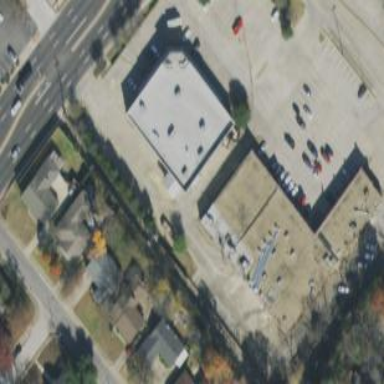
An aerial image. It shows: Retail building.